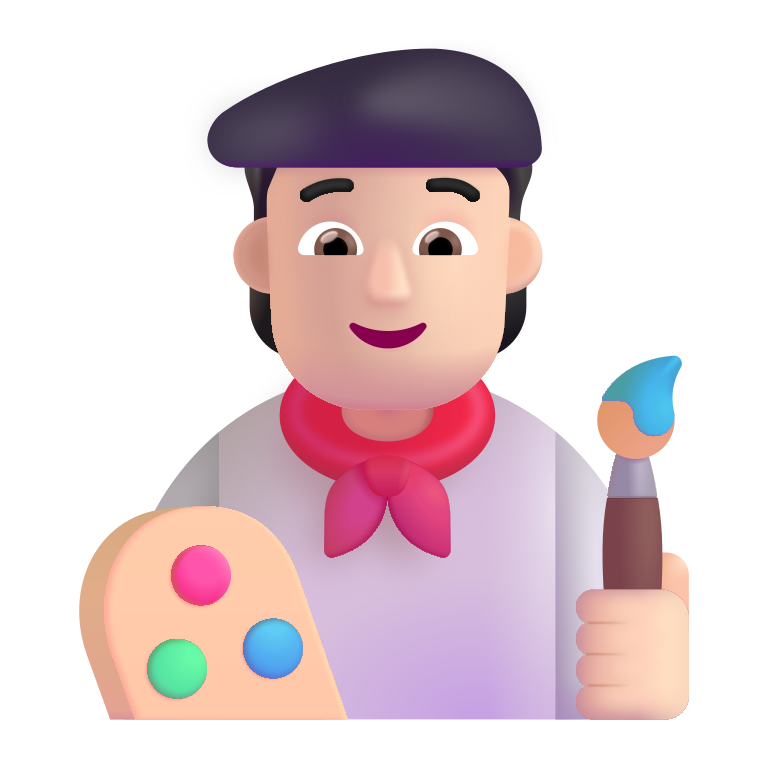
artist color light